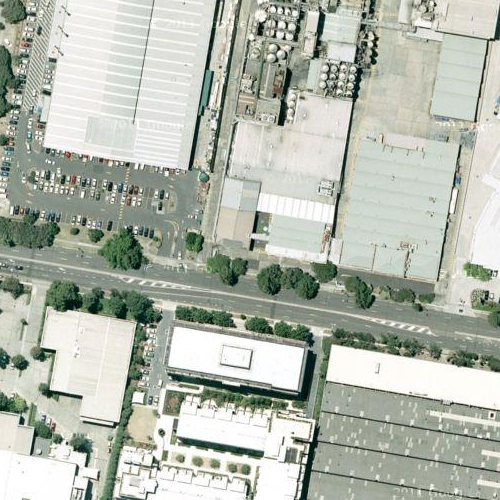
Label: sydney